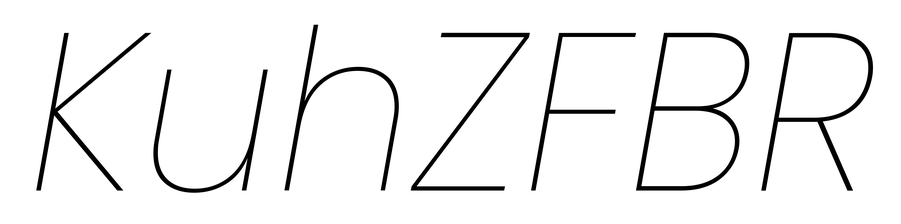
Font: Poppins-ThinItalic